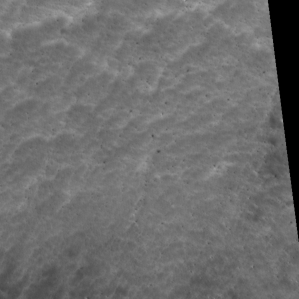
Label: non_frost